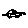
Label: car